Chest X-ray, AP view. Patient: 41 years old, sex F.
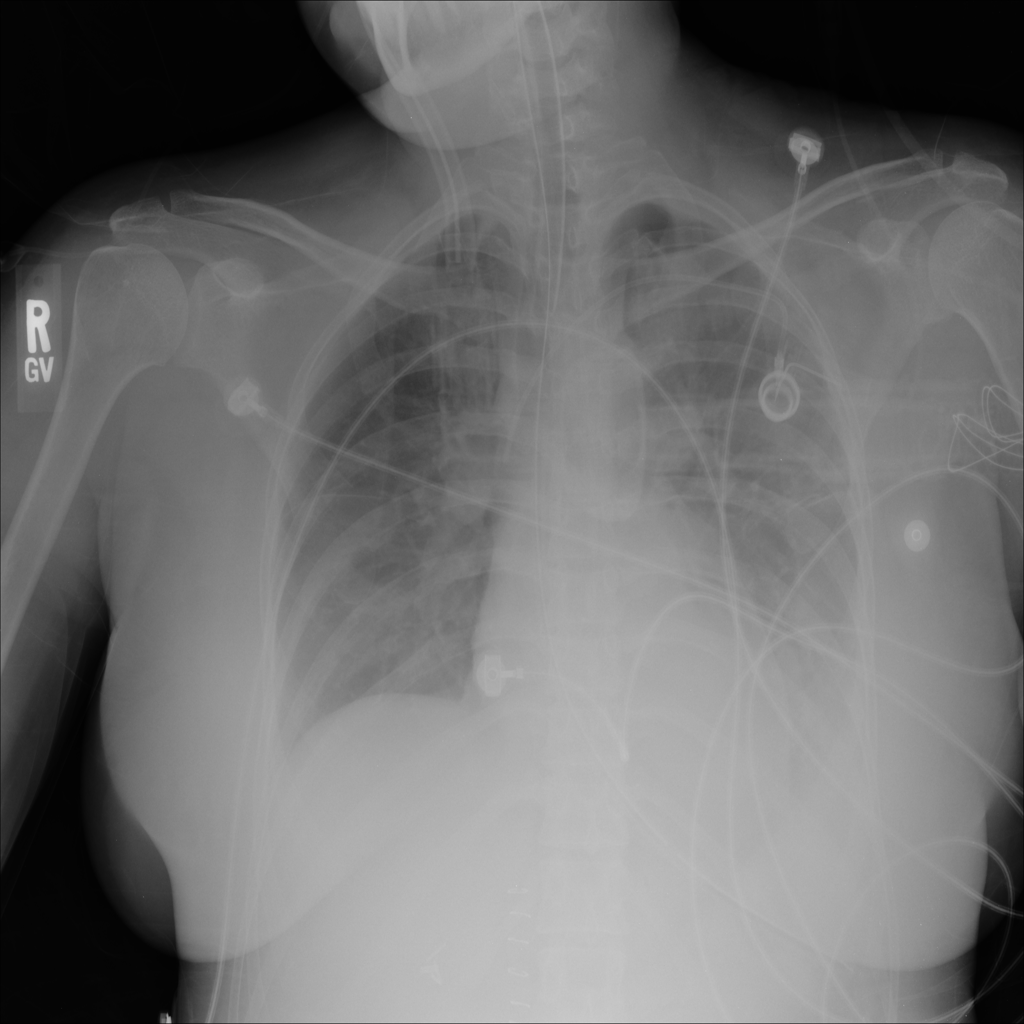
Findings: Effusion, Infiltration